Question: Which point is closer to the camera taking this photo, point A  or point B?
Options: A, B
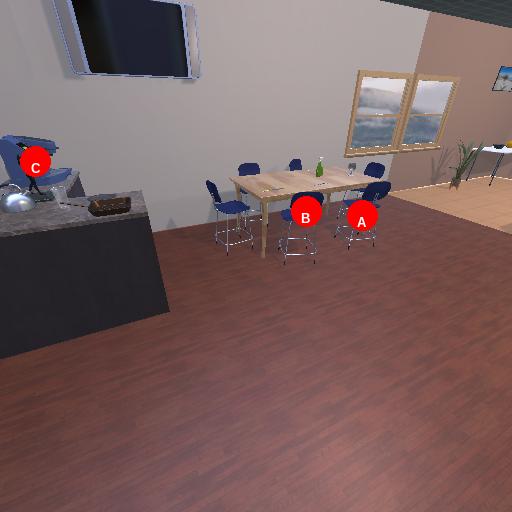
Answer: A